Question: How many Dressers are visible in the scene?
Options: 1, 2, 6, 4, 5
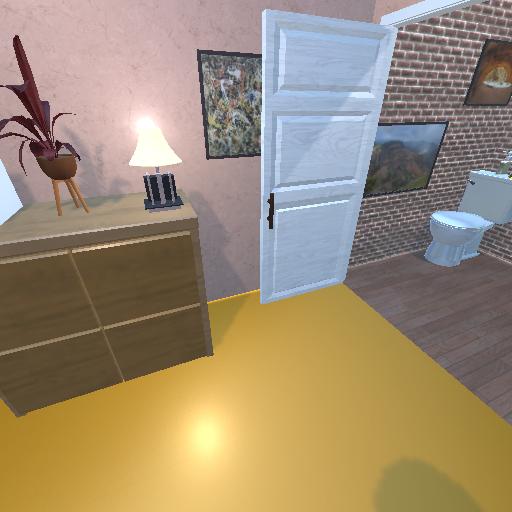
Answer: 1